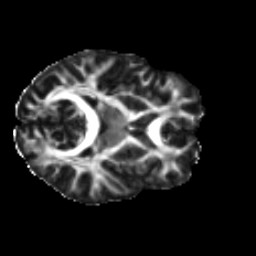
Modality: FA
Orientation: axial
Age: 31
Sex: male
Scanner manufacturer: ge
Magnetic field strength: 3 T
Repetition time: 7.8 s
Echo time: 0.061 s